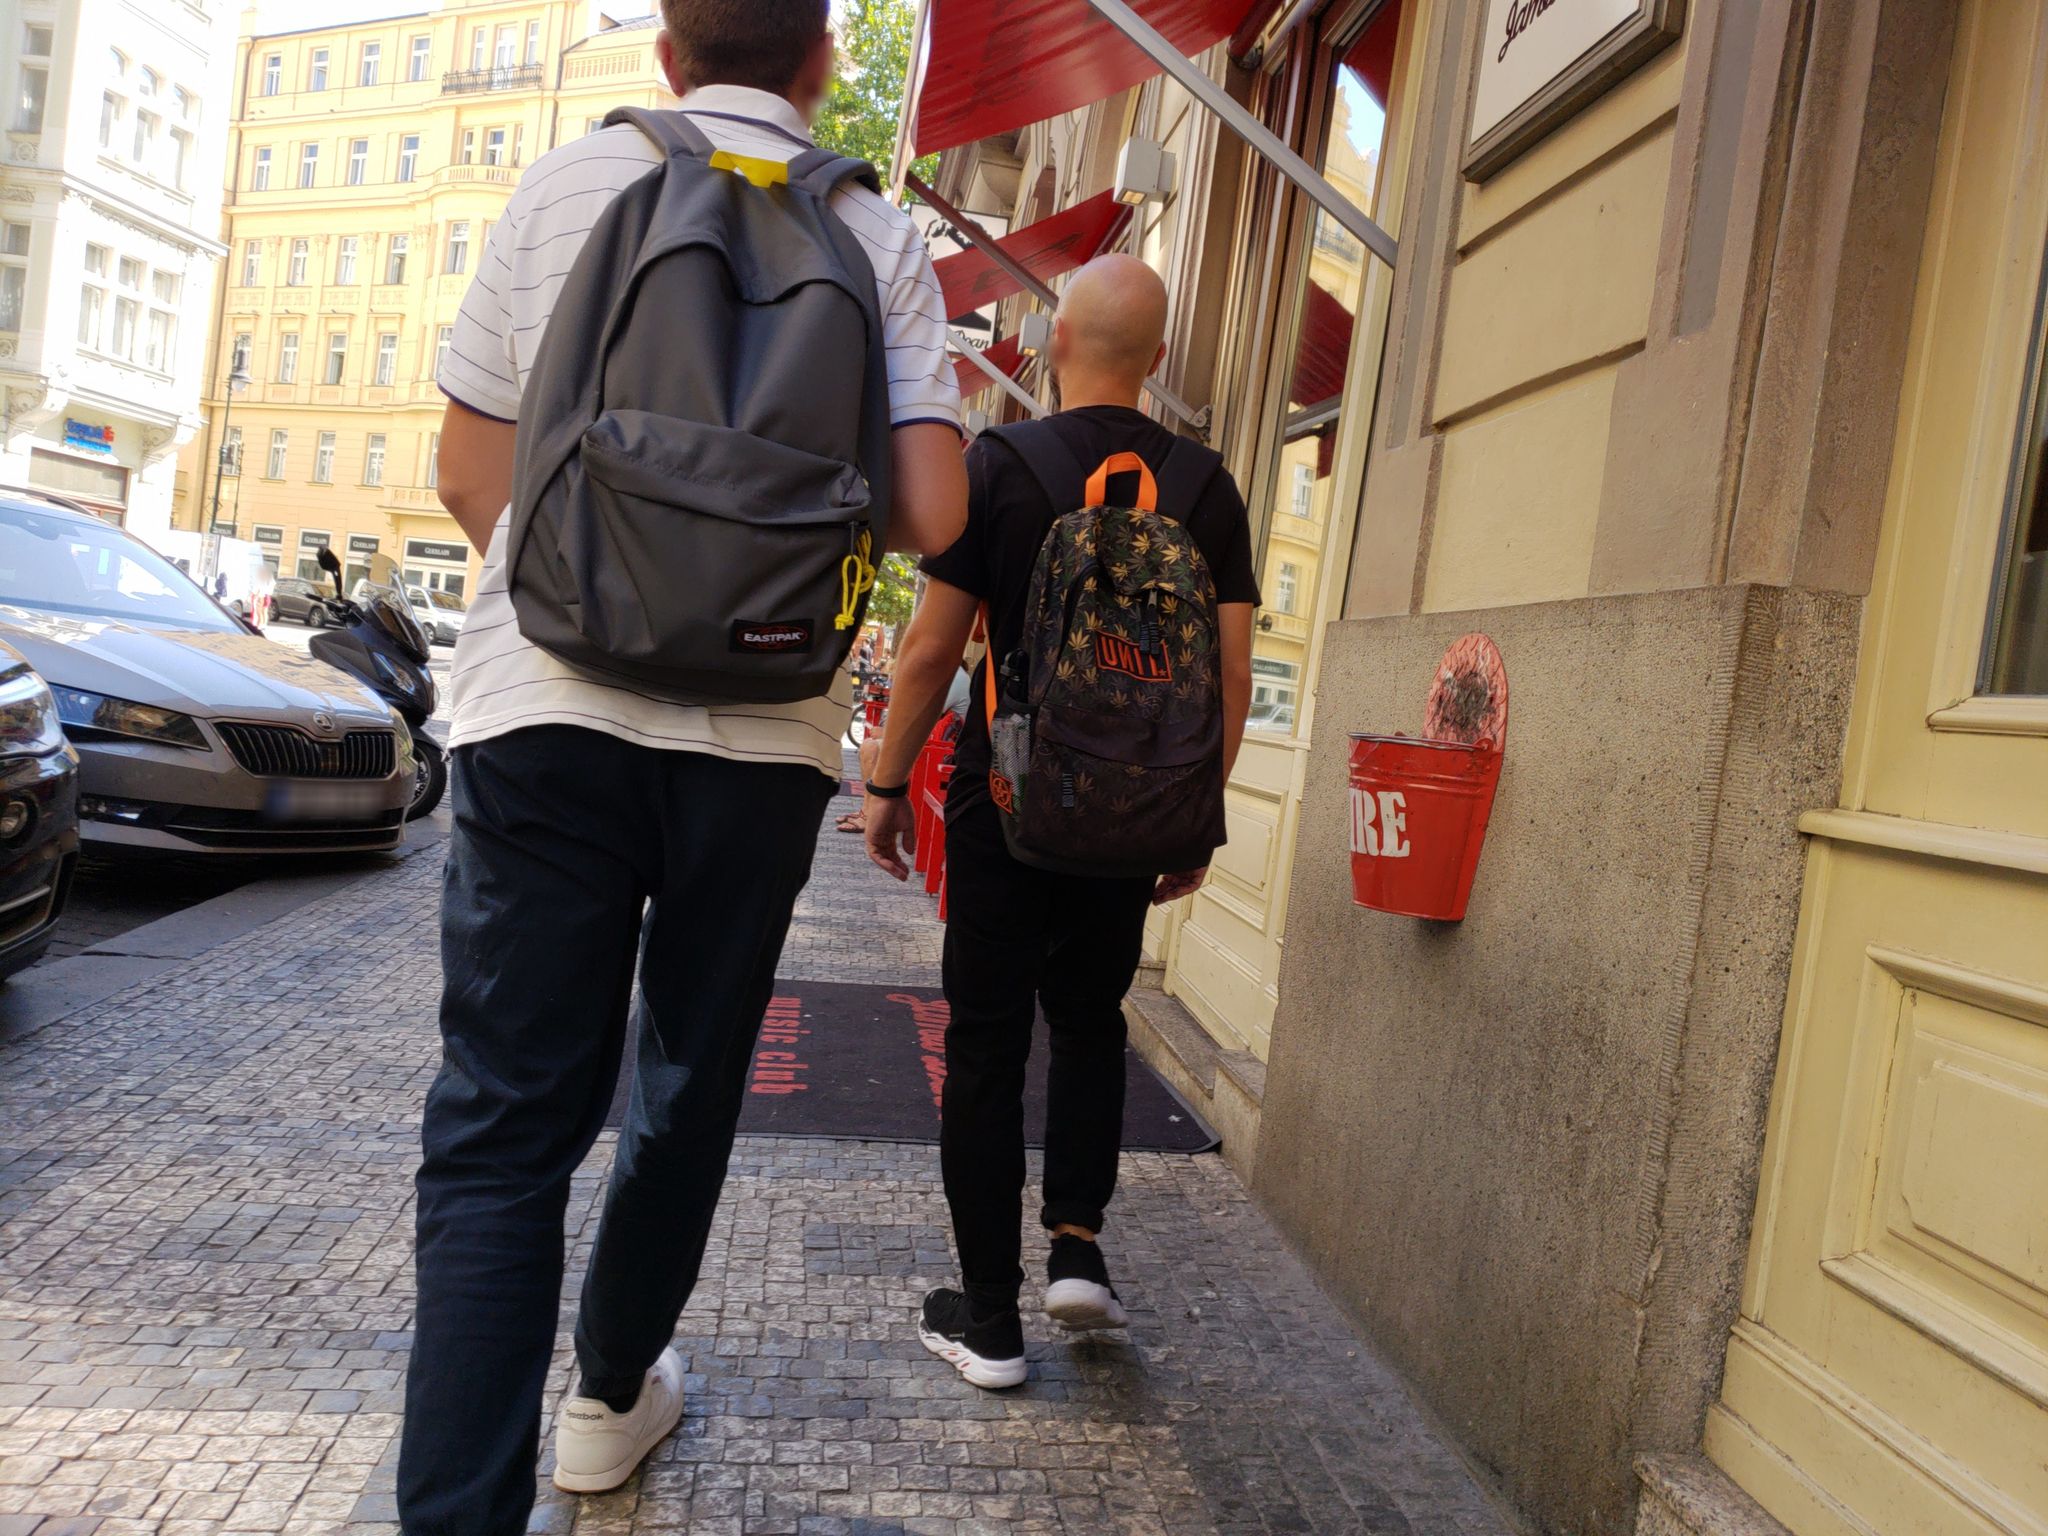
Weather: clear
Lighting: day
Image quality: good
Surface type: walking surface
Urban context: urban centre
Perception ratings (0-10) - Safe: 3.02, Lively: 3.85, Beautiful: 0.13, Boring: 5.89, Depressing: 1.36, Wealthy: 2.51